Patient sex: M
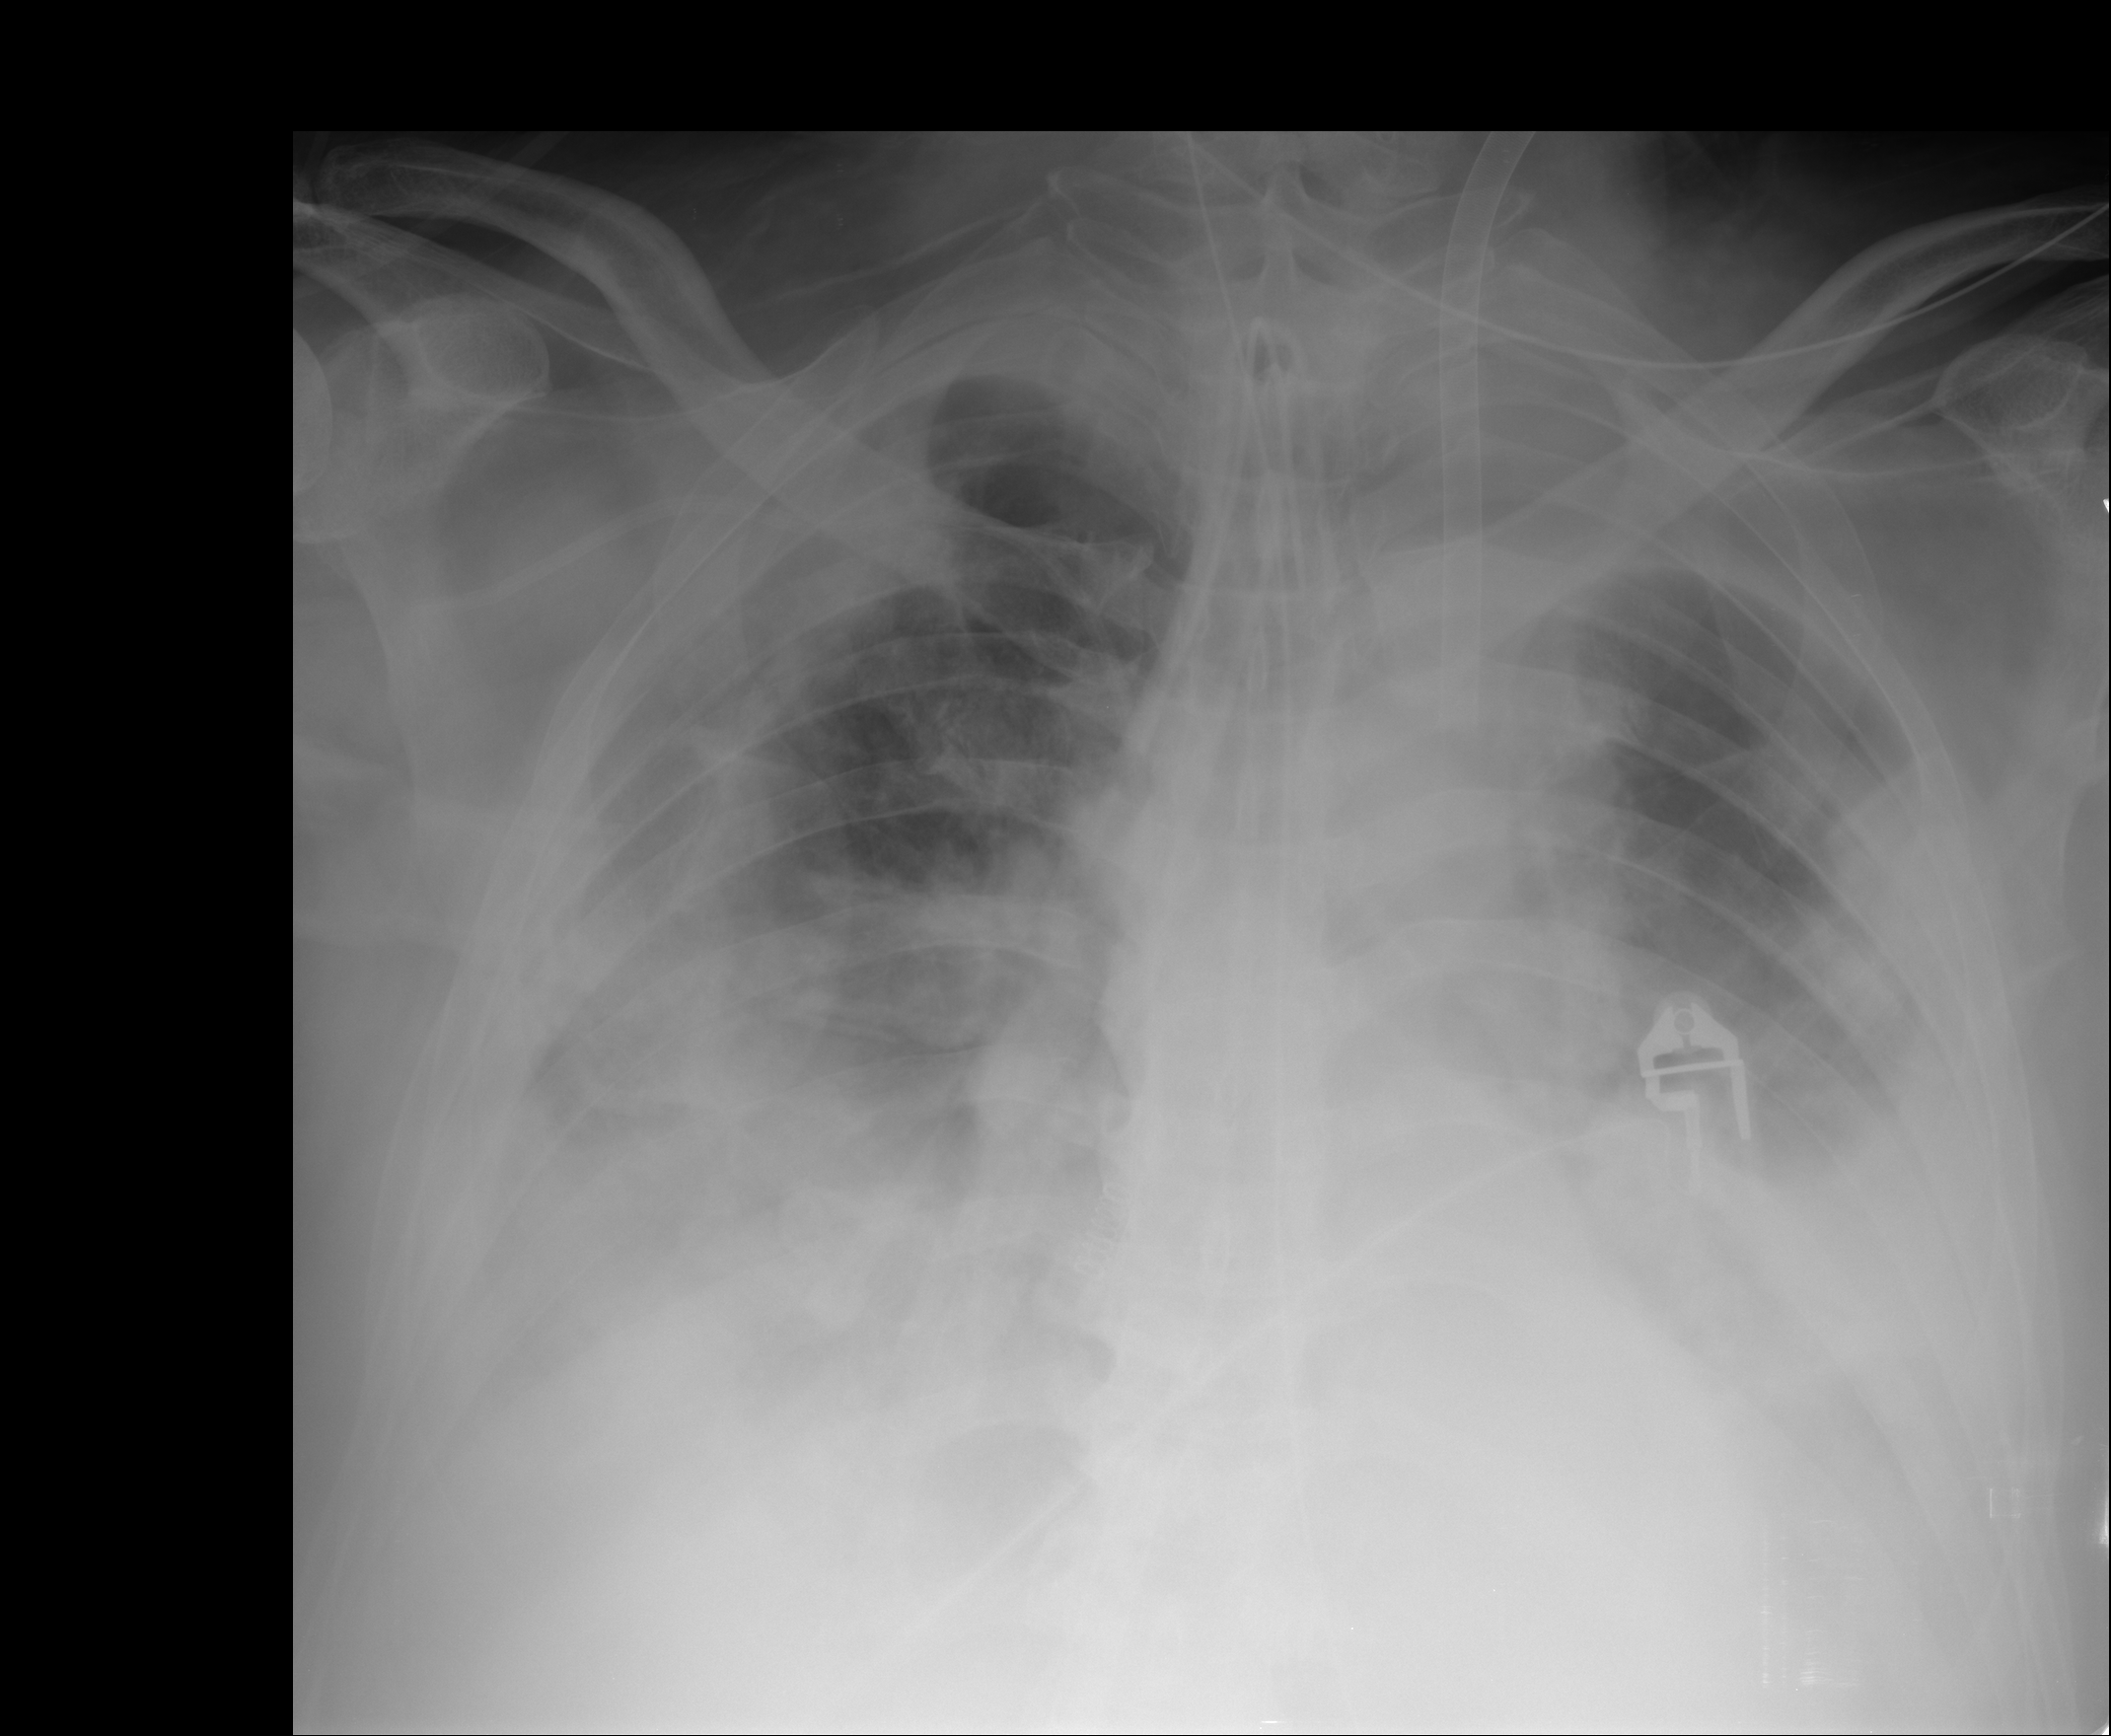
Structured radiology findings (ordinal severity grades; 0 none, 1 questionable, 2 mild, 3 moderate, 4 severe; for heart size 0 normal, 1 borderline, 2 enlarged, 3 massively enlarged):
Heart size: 0
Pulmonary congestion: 3
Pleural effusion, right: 2
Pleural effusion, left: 2
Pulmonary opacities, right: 3
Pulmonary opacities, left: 3
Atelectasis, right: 3
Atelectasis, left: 3